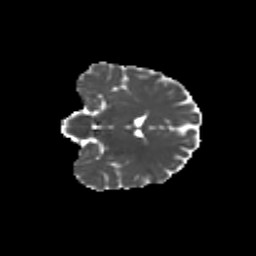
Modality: MD
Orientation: coronal
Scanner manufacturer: siemens
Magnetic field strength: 3 T
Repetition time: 9.2 s
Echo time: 0.084 s